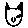
Label: cat